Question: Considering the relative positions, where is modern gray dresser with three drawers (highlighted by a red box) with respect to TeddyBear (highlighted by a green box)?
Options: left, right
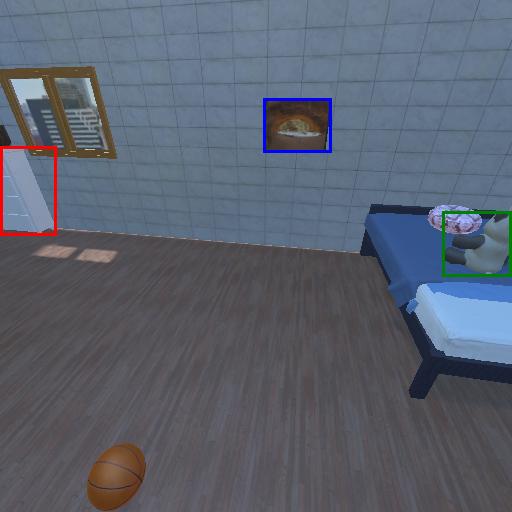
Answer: left